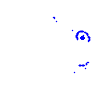
Particle: kaon